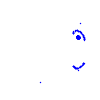
Particle: pion